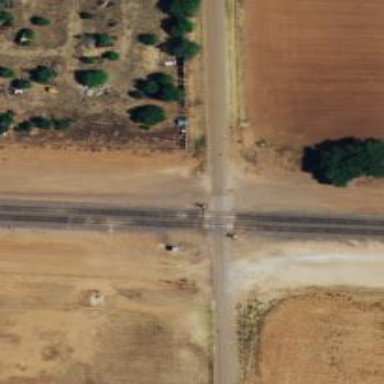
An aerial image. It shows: Railway level crossing.